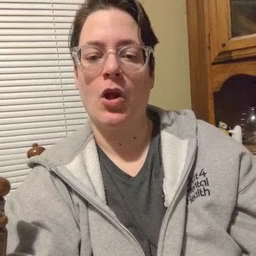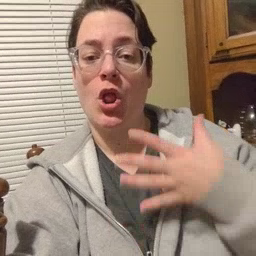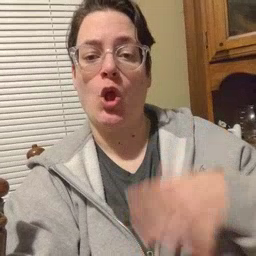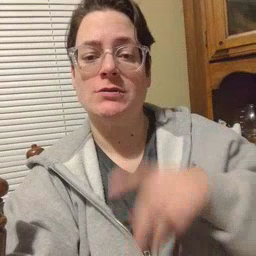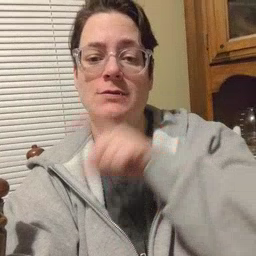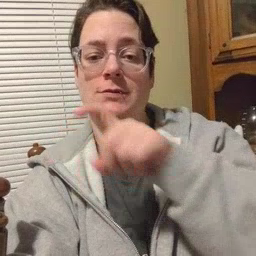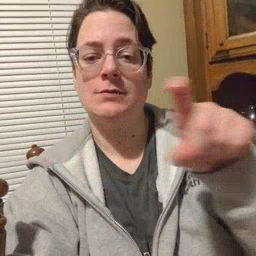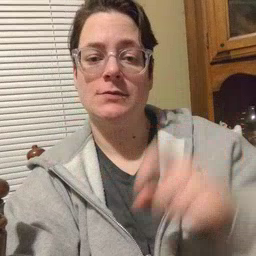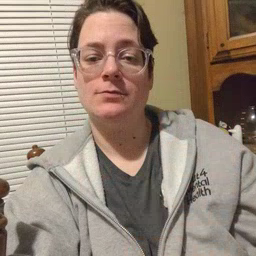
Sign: closet